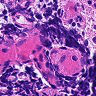
Metastatic tissue present: no